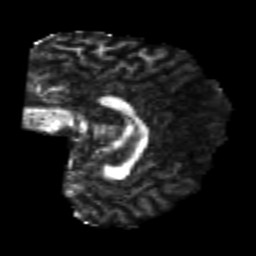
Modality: FA
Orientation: sagittal
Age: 25
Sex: male
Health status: healthy
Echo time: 0.074 s